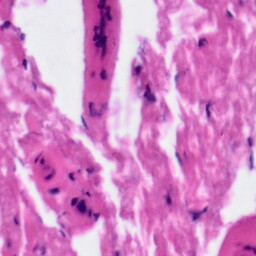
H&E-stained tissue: Tonsil